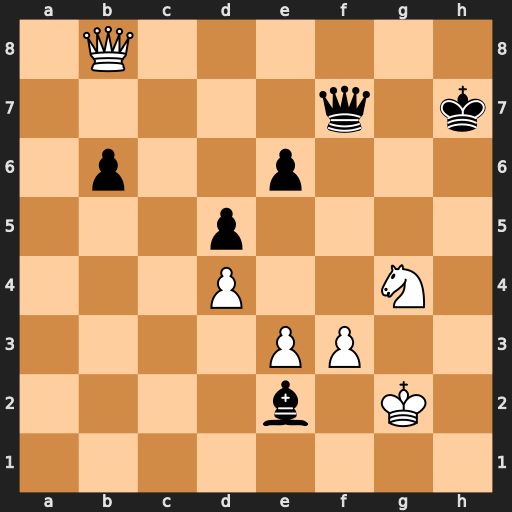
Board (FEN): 1Q6/5q1k/1p2p3/3p4/3P2N1/4PP2/4b1K1/8
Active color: w
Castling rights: -
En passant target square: -
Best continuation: Qh2+ Kg8 Nh6+ Kg7 Nxf7